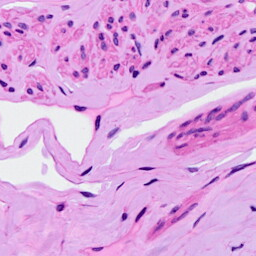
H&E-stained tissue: Ovarian